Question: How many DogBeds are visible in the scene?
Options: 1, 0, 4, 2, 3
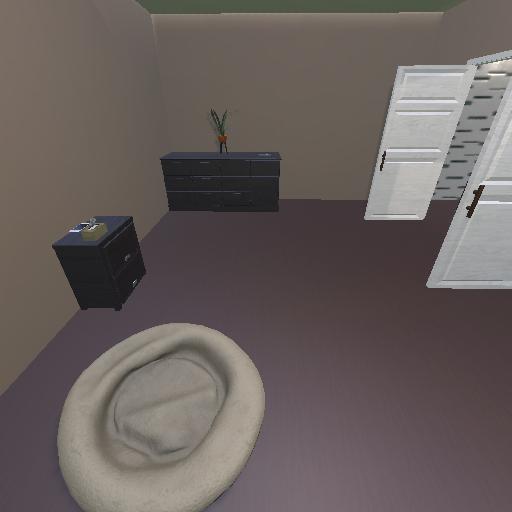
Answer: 1